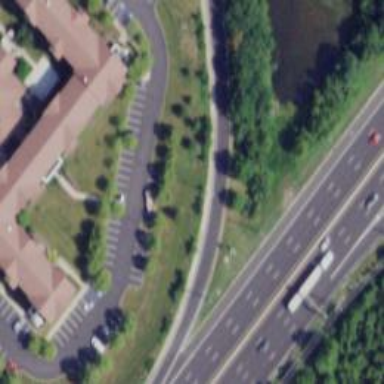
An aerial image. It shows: Trunk link highway.